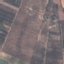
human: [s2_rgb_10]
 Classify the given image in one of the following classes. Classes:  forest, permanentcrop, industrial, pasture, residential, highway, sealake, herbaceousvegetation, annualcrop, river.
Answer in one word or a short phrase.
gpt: PermanentCrop